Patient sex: M
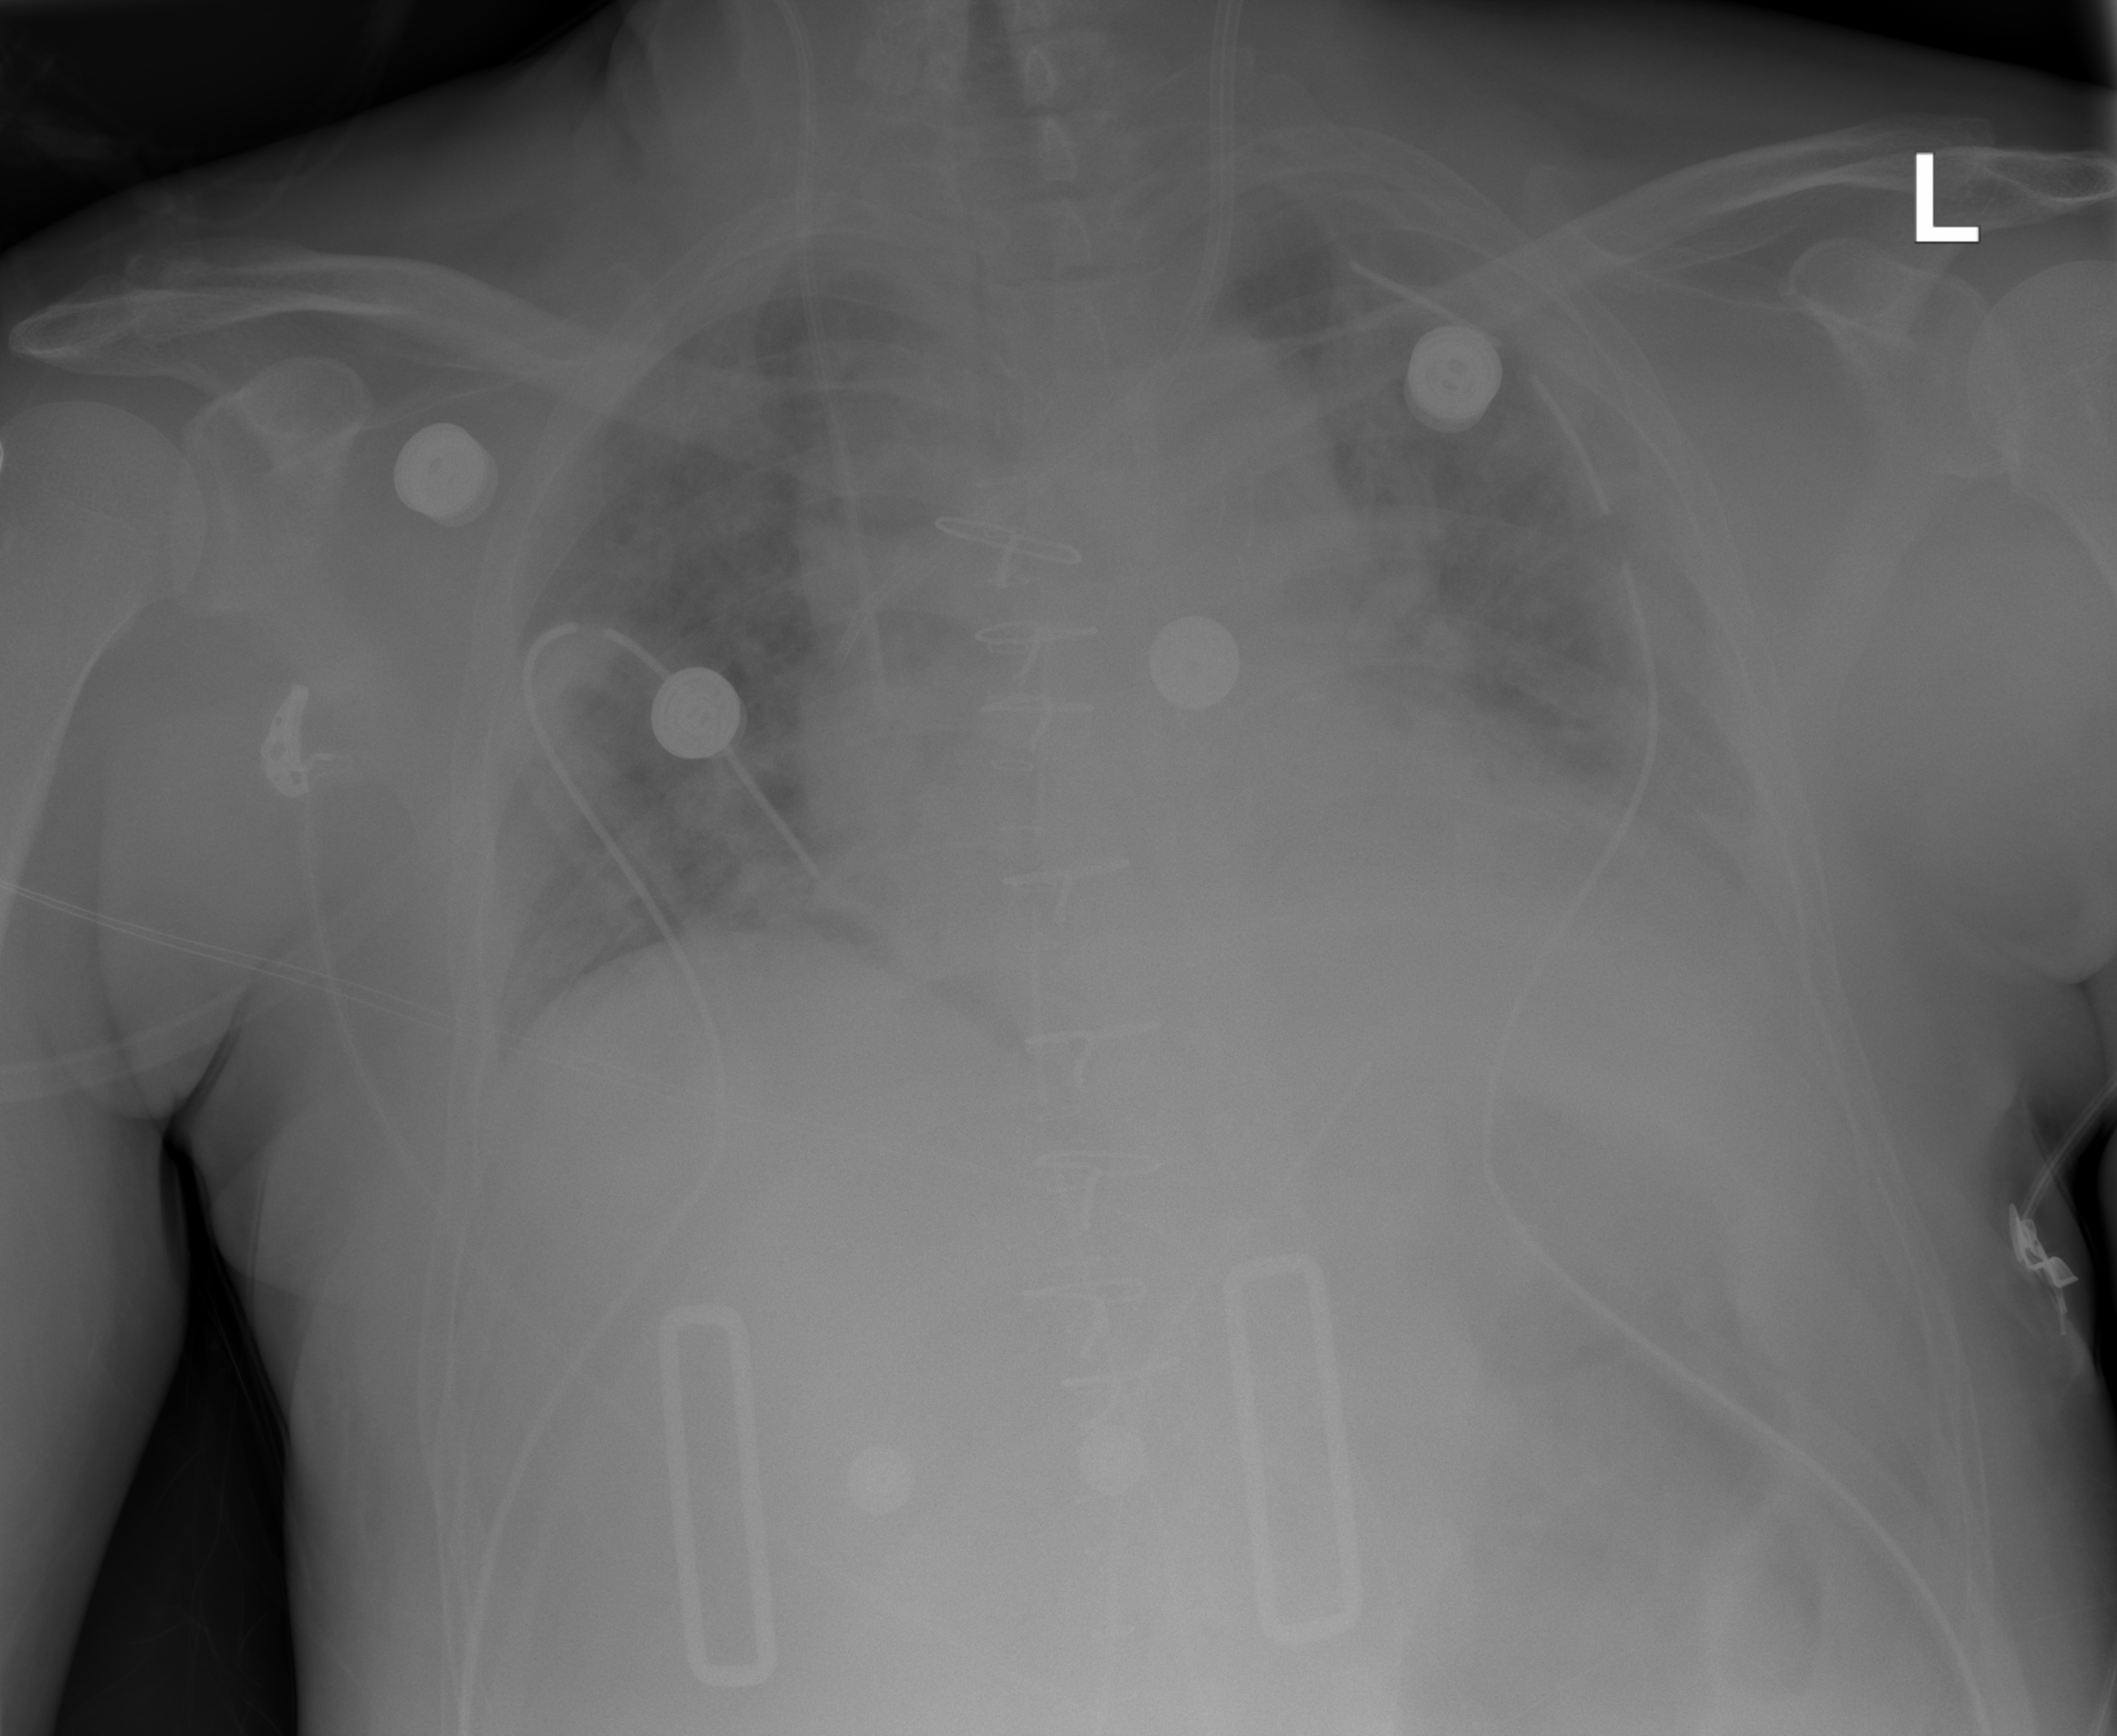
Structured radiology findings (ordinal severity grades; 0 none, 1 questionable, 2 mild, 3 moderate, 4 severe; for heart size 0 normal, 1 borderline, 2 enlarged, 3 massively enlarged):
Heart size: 2
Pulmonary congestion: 2
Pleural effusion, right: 0
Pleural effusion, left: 1
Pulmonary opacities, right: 2
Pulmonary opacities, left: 2
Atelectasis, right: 0
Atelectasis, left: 0